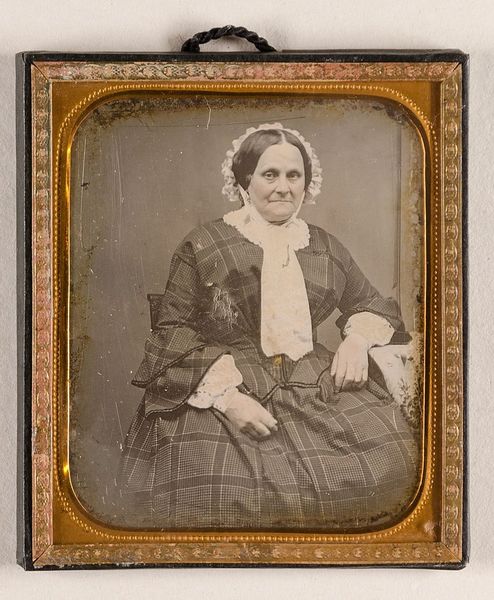
Titel: Die Großmutter Alberta Rulon
Standort: Hamburg
Institution: Museum für Kunst und Gewerbe Hamburg
Schlagwörter: frau, haube, portrait, figur, kopfbedeckung, foto, fotografie, photographie, photo, lichtbild, handkoloriert, daguerreotypie, bildwerke, angewandte und bildende kunst, hessische systematik, porträt, porträtfotografie, porträtphotographie, hüftbild, handkolorierung